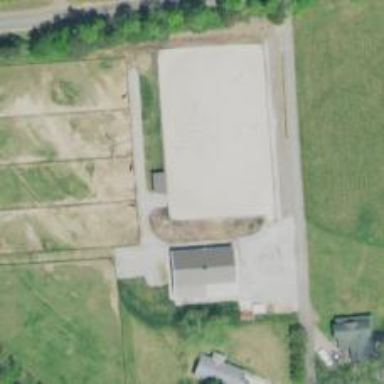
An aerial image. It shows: Farmyard used for horse riding activities.